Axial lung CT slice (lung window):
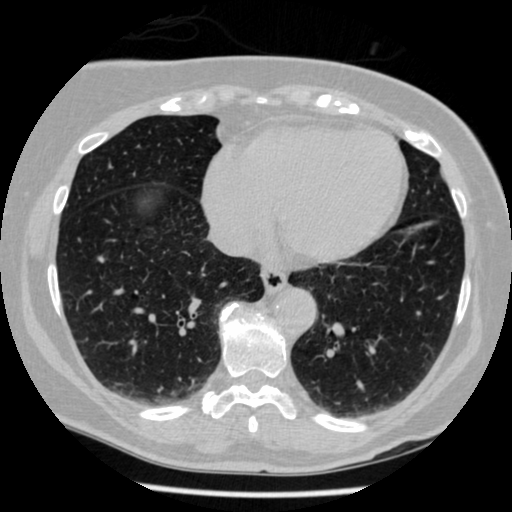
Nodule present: no